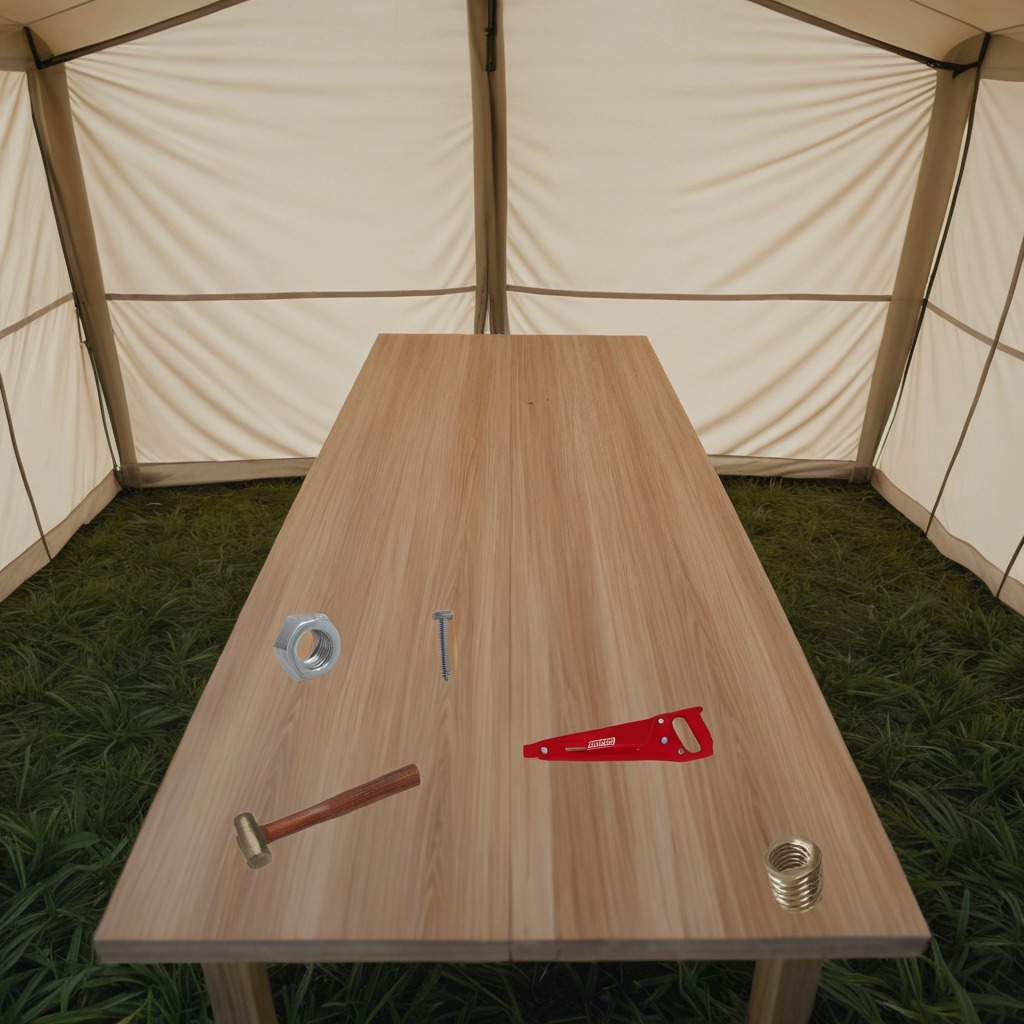
A metal machine screw, a hammer, a coiled metal spring, a handheld metal saw, and a metal nut are lying on a clean wooden table inside a jungle field workshop tent humid ambient light worn but